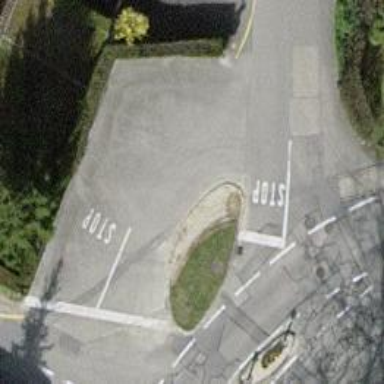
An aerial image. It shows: Asphalt road designated for service vehicles.